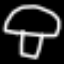
Label: mushroom